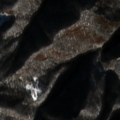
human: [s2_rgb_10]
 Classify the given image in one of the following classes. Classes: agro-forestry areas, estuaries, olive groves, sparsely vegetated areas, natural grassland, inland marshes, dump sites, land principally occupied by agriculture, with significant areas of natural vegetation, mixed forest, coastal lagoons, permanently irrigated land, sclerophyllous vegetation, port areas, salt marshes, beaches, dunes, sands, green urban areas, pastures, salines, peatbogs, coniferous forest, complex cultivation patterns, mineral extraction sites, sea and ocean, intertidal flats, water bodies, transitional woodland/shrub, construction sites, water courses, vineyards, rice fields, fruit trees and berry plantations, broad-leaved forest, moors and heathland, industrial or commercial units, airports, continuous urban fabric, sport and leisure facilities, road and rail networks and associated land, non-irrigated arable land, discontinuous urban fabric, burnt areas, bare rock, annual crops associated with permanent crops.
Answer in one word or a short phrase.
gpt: broad-leaved forest